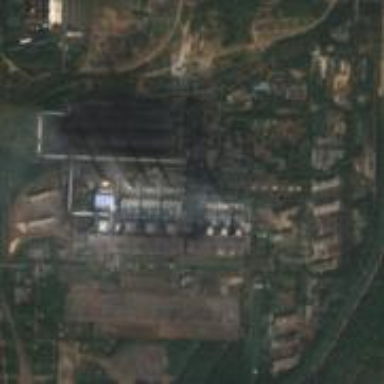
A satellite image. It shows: Industrial area with coal power plant.